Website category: game
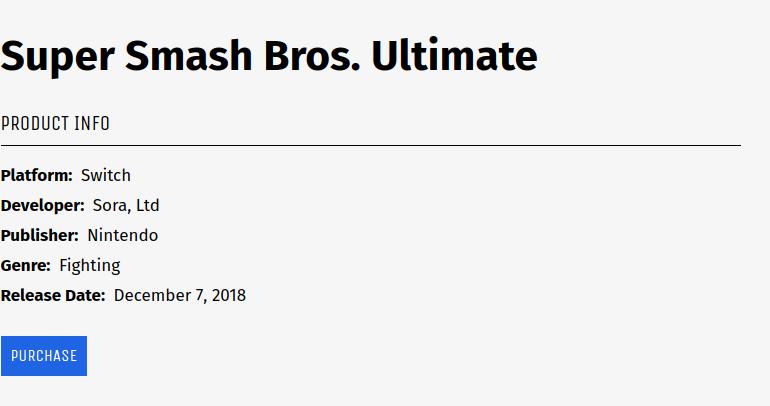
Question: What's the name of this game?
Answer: Super Smash Bros. Ultimate

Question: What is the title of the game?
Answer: Super Smash Bros. Ultimate

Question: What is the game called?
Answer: Super Smash Bros. Ultimate

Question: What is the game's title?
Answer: Super Smash Bros. Ultimate

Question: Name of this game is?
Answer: Super Smash Bros. Ultimate

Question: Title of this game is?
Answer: Super Smash Bros. Ultimate

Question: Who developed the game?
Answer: Sora, Ltd

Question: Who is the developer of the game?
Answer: Sora, Ltd

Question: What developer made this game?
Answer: Sora, Ltd

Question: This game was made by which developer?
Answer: Sora, Ltd

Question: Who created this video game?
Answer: Sora, Ltd

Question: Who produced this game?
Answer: Sora, Ltd

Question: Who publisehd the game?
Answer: Nintendo

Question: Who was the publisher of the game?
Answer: Nintendo

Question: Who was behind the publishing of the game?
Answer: Nintendo

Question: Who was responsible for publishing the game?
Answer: Nintendo

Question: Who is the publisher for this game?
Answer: Nintendo

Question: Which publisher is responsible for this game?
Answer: Nintendo

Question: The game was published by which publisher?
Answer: Nintendo

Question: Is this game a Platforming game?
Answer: no

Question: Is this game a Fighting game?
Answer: yes

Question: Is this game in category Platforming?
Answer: no

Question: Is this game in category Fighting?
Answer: yes

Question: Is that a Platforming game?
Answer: no

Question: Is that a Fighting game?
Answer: yes

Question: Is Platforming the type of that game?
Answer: no

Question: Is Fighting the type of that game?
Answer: yes

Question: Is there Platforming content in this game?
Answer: no

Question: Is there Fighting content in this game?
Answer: yes

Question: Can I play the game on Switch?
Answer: yes

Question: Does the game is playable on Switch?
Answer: yes

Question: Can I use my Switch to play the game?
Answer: yes

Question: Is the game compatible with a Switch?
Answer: yes